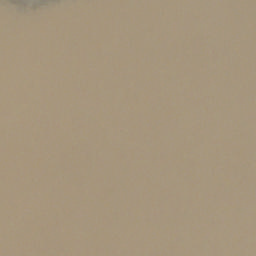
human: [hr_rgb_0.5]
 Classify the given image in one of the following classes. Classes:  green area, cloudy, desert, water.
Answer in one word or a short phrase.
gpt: cloudy